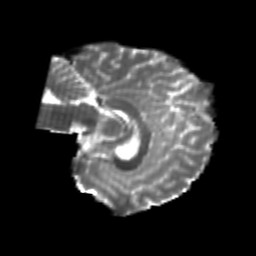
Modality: T2w
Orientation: sagittal
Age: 20
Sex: female
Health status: healthy
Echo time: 0.074 s